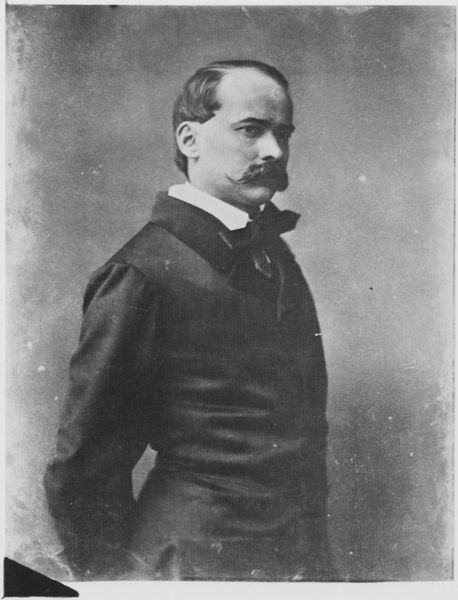
Titel: Théodore Barrière (1823–1877)
Künstler: Gaspard-Félix Tournachon
Schlagwörter: kopf, mann, elegant, grau, mund, nase, ohr, profil, schwarz, stirn, weiss, schleife, anzug, bart, hemd, jacke, schnurrbart, arm, augen, falten, gesicht, kragen, bildnis, herr, portrait, porträt, auge, haare, augenbrauen, knopf, ohren, potrait, scheitel, ecke, nebel, ernst, brauen, dreiviertelansicht, knöpfe, fliege, gehrock, sakko, schnauzer, selbstporträt, jacket, foto, fotografie, photographie, schwarz-weiss, künstler, seite, geheimratsecken, kurzhaarschnitt, flecken, kravatte, halbprofil, oberlippenbart, fotographie, aufschlag, daguerrotypie, geheimratsecke, schäuzer, cliché, eingesetzte ärmel, semiprofel